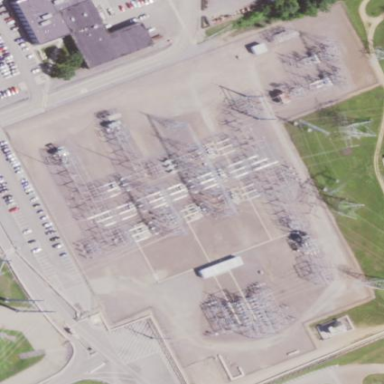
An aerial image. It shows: Power substation with transmission level designation. It is enclosed by fence.